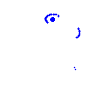
Particle: electron